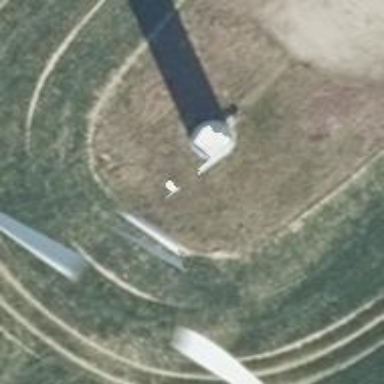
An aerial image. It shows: Wind generator of the horizontal axis type made by Vestas.